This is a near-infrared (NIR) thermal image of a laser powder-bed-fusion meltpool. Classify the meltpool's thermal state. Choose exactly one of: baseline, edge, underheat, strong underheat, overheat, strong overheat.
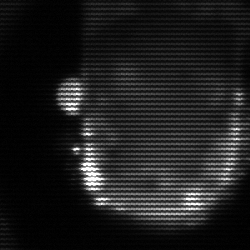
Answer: baseline